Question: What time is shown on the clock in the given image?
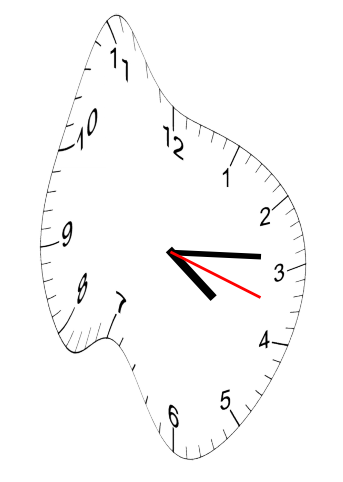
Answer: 04:14:18